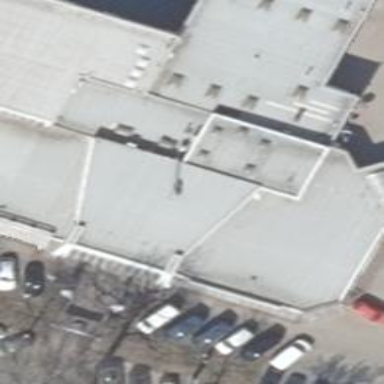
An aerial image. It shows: Retail building that houses car shop.